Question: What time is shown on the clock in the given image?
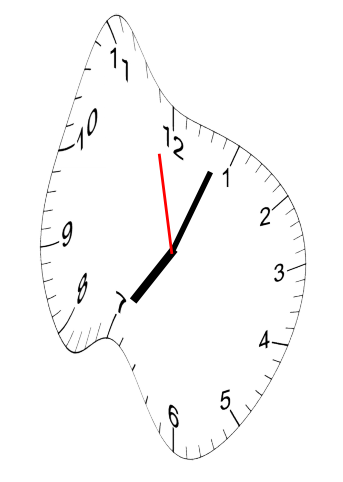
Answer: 07:03:58